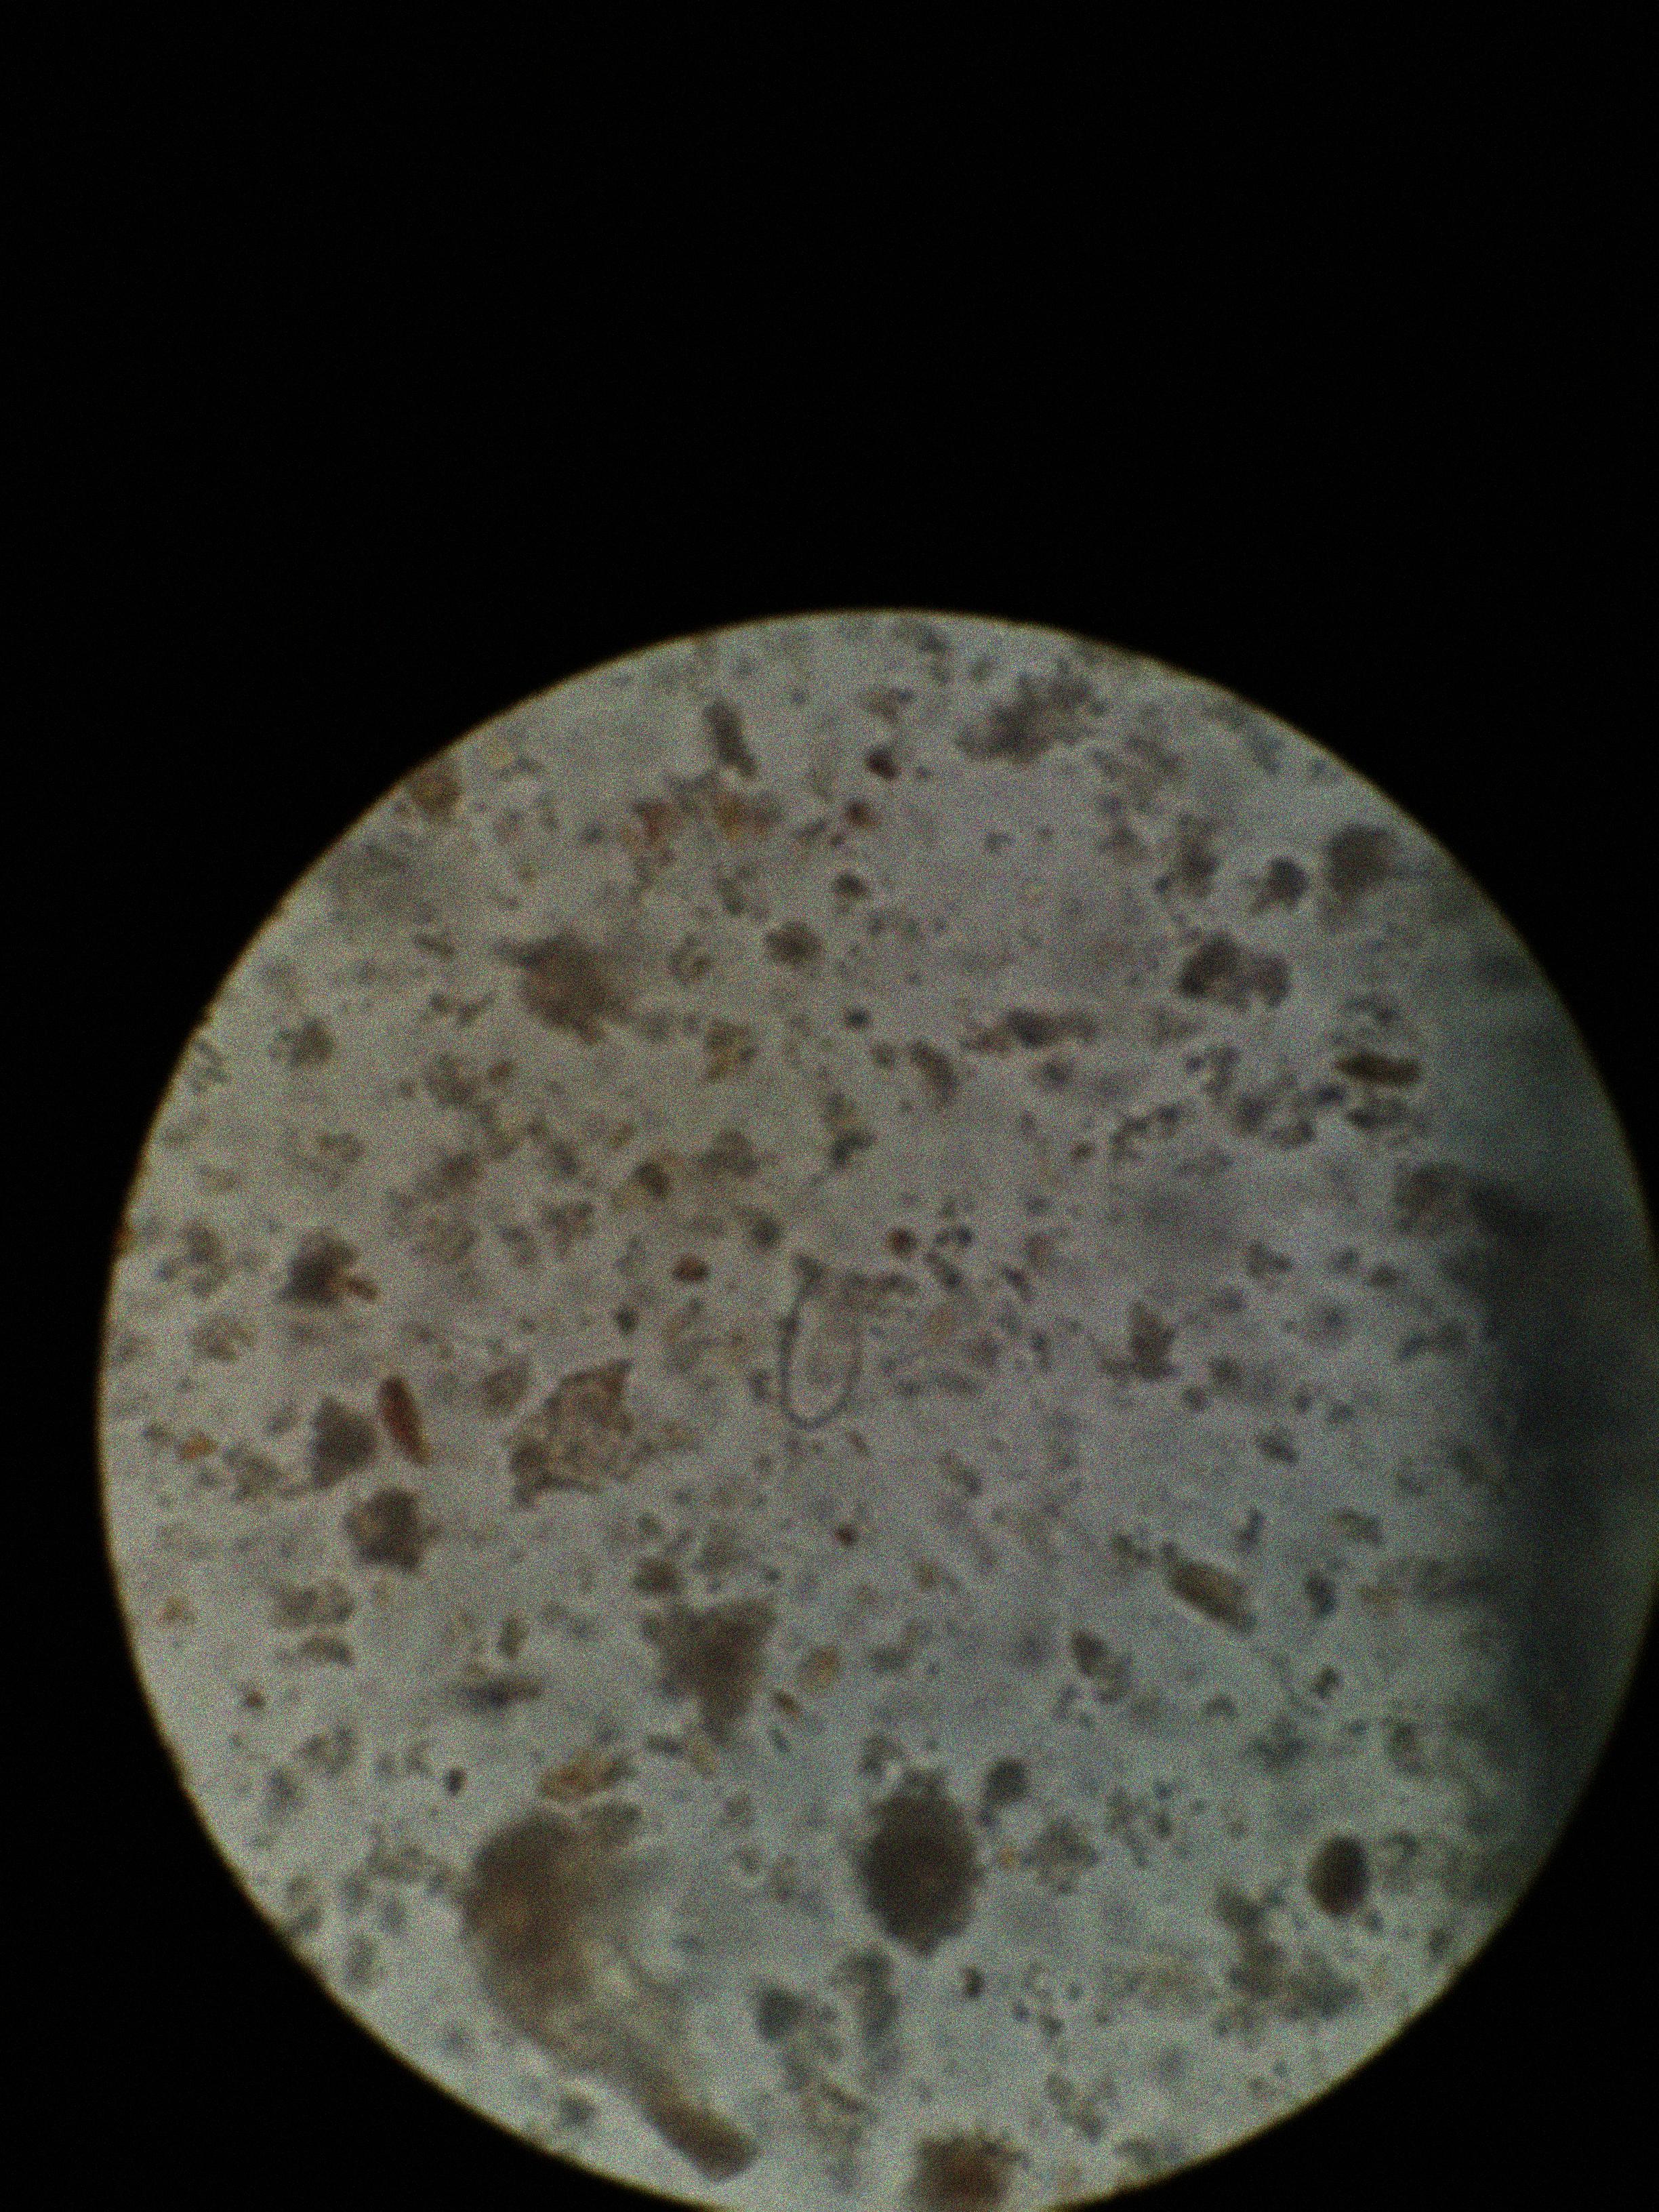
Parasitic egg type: Enterobius vermicularis